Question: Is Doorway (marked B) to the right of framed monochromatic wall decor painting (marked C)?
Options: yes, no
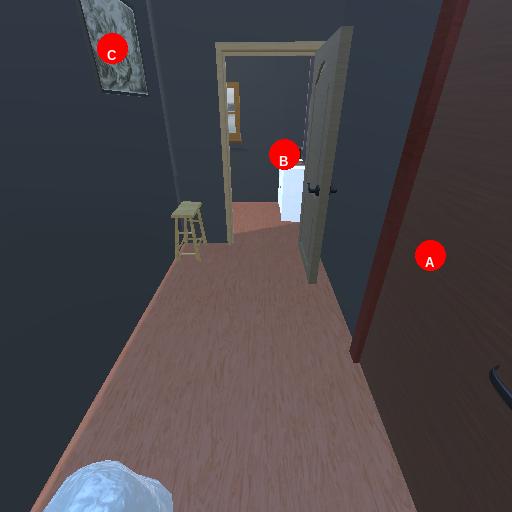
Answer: yes